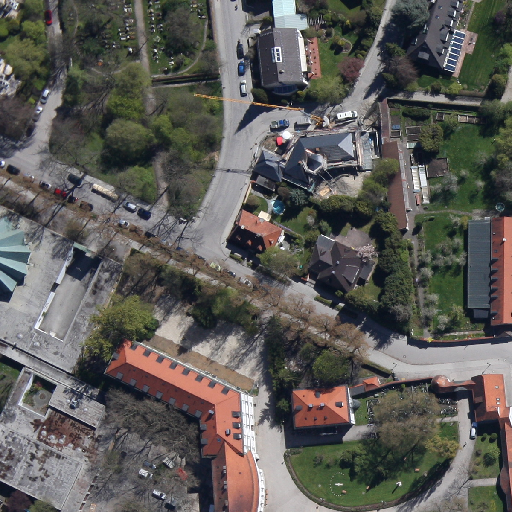
Referring expression: road